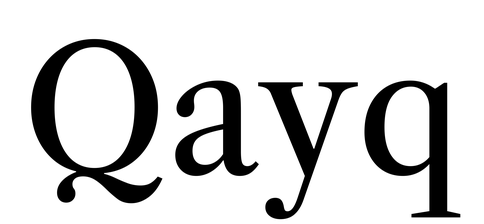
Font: LibreCaslonText_Regular